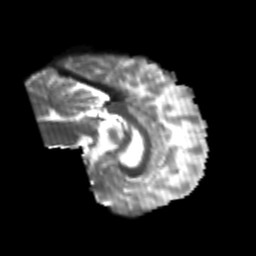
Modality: T2w
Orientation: sagittal
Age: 22
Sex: female
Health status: healthy
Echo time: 0.074 s